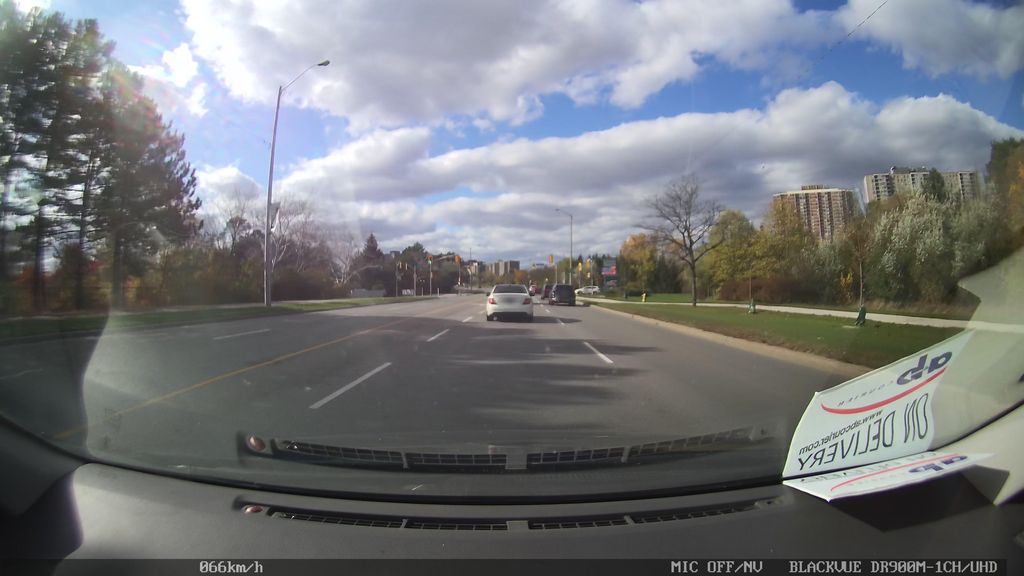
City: toronto